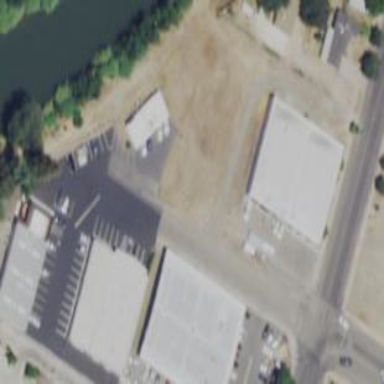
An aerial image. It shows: Commercial building.